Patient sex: M
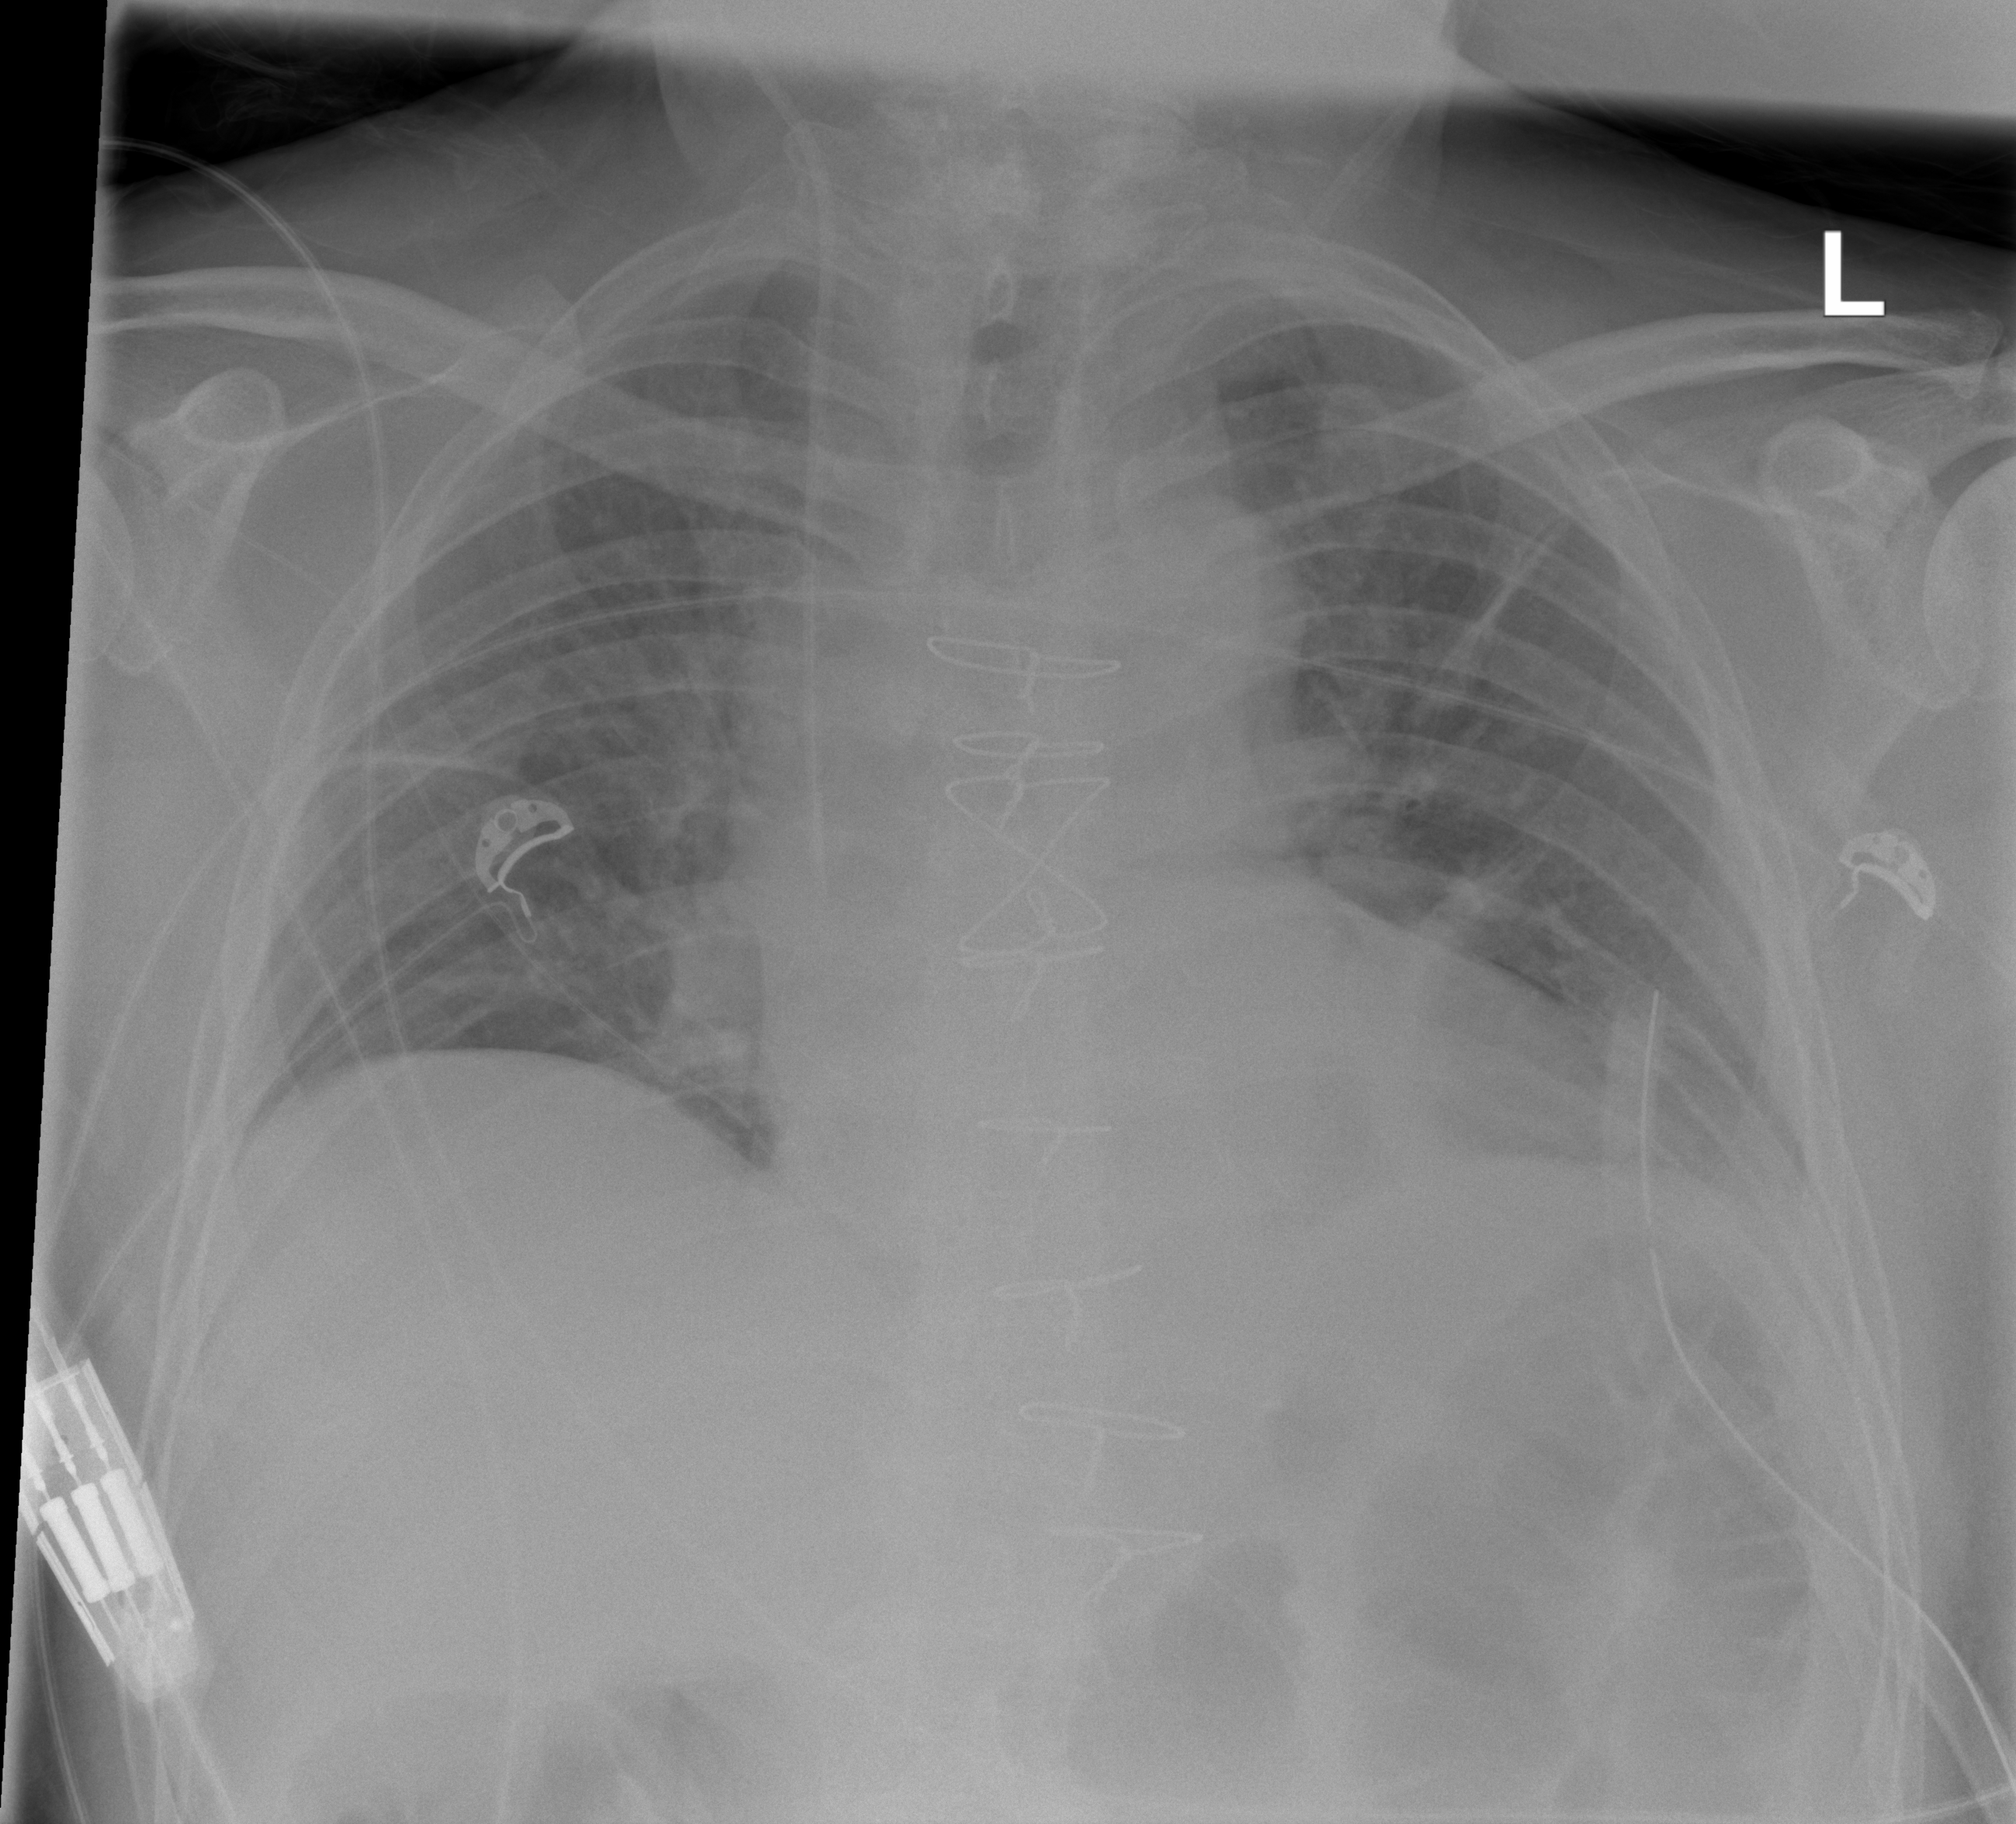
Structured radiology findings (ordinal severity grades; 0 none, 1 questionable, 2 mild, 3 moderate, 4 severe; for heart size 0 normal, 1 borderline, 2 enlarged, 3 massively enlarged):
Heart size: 2
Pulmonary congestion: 1
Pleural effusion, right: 0
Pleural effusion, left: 1
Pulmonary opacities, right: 0
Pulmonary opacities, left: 0
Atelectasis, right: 2
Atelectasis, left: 2